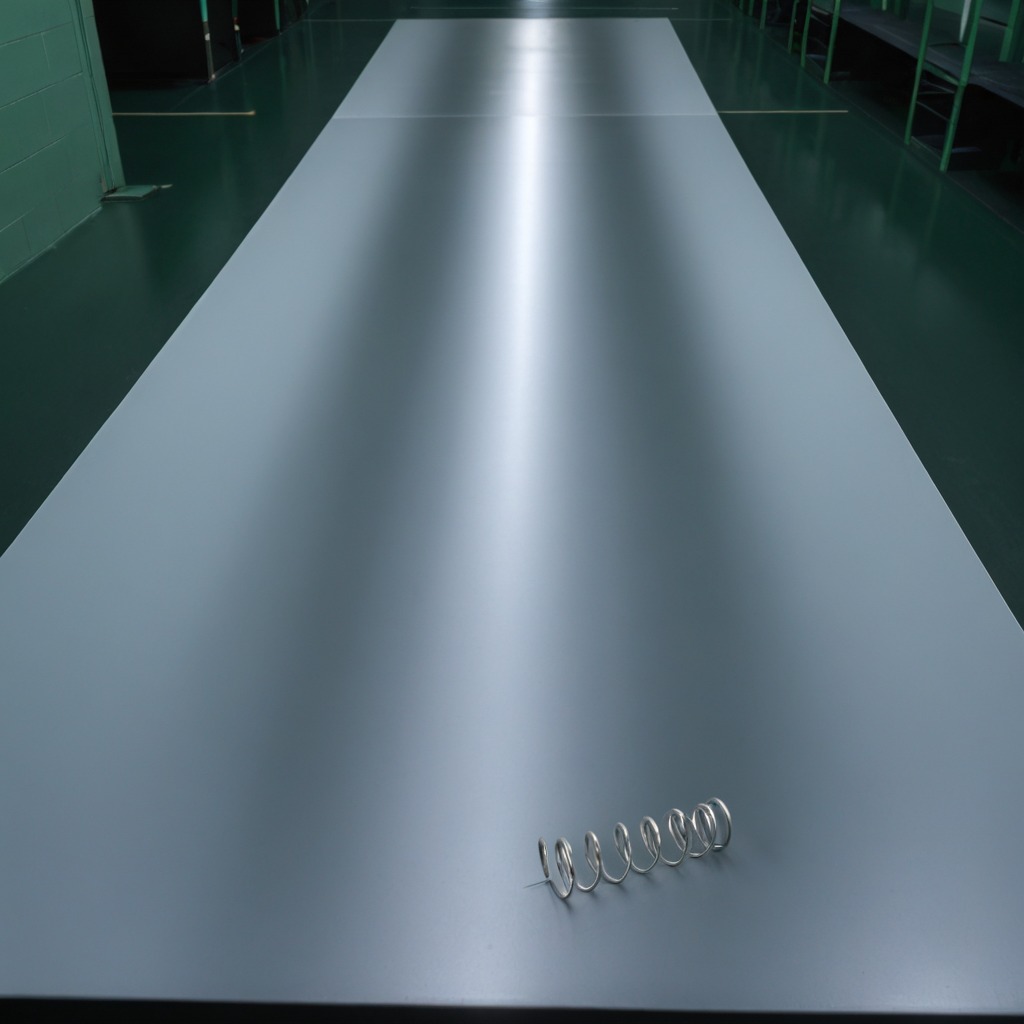
A coiled metal spring is lying on the table in a railway signal maintenance room.